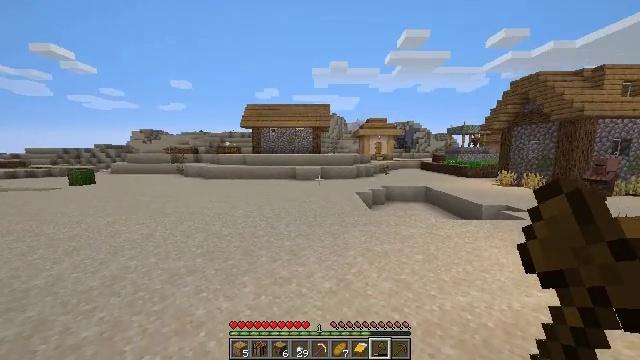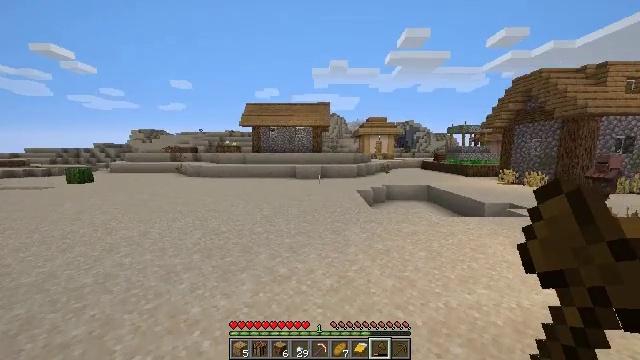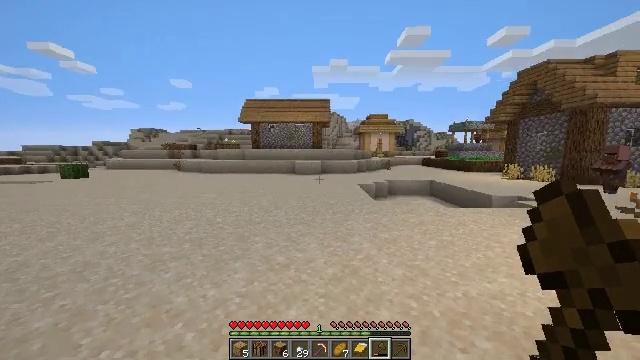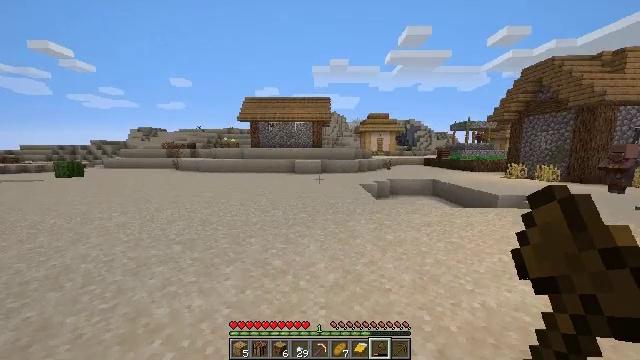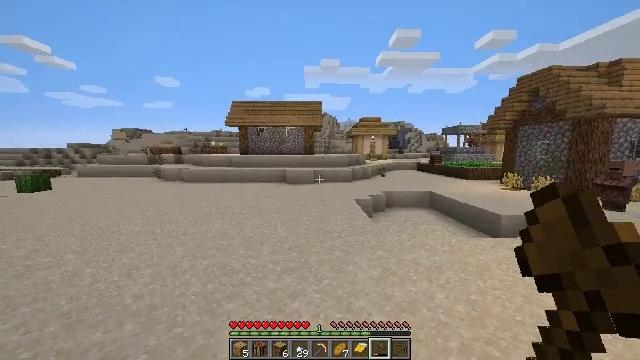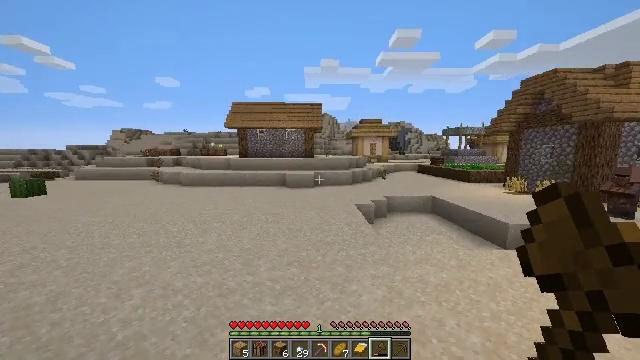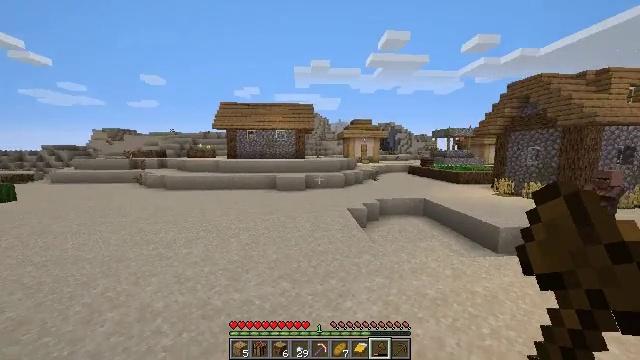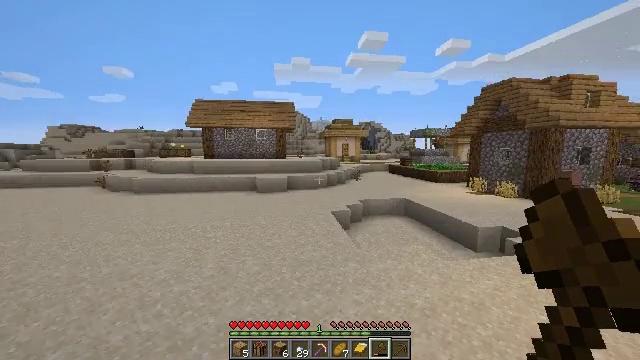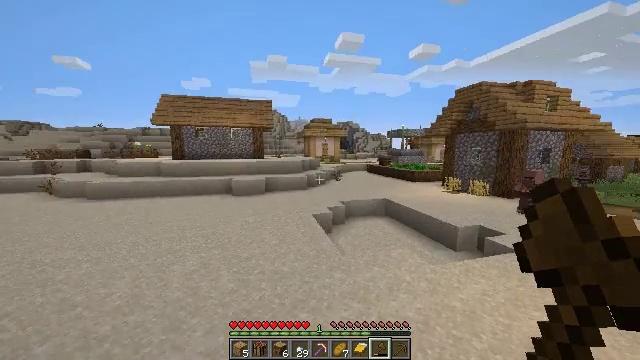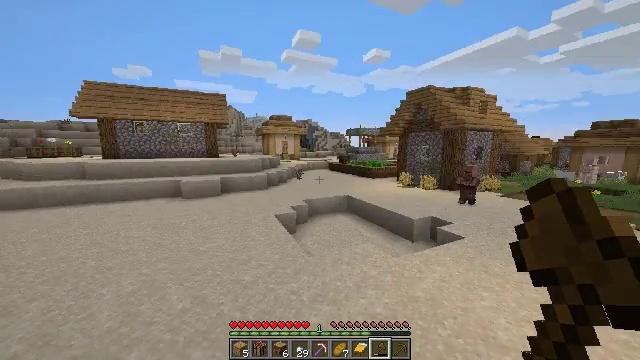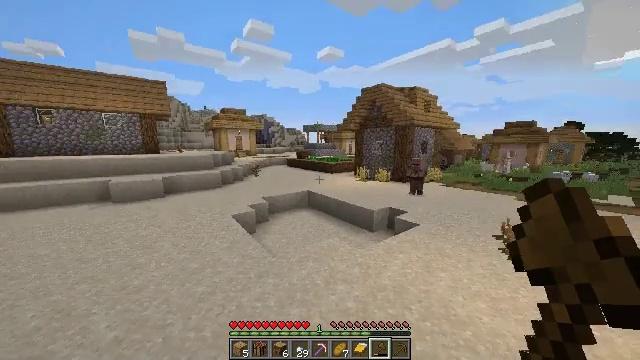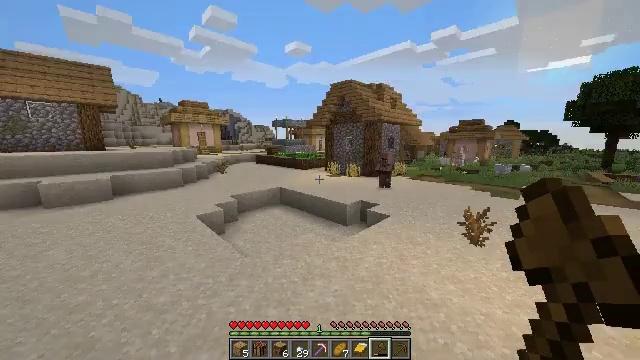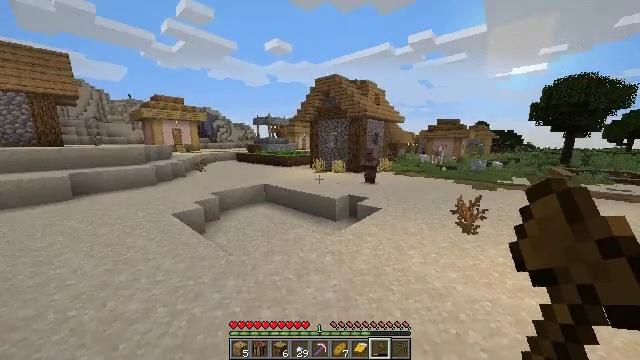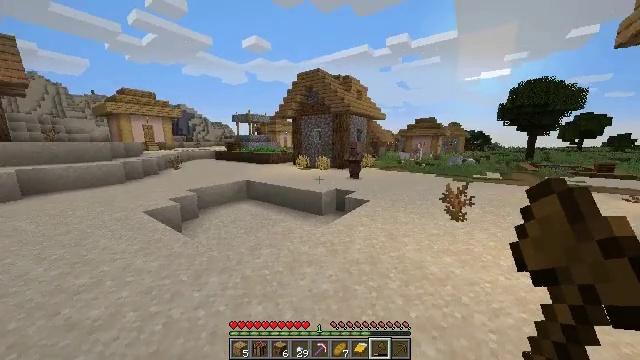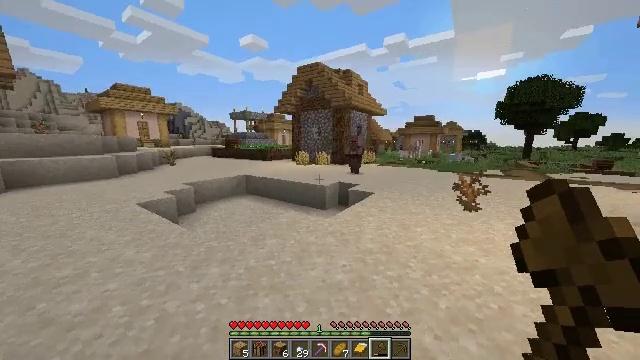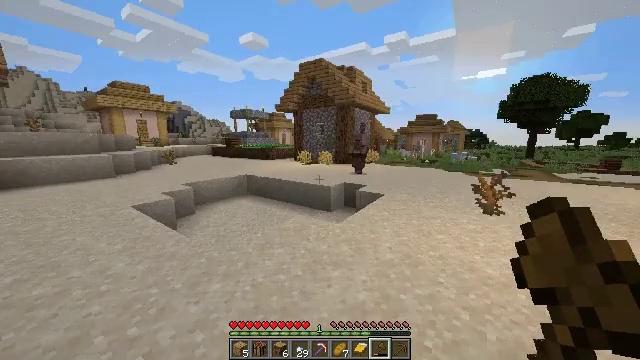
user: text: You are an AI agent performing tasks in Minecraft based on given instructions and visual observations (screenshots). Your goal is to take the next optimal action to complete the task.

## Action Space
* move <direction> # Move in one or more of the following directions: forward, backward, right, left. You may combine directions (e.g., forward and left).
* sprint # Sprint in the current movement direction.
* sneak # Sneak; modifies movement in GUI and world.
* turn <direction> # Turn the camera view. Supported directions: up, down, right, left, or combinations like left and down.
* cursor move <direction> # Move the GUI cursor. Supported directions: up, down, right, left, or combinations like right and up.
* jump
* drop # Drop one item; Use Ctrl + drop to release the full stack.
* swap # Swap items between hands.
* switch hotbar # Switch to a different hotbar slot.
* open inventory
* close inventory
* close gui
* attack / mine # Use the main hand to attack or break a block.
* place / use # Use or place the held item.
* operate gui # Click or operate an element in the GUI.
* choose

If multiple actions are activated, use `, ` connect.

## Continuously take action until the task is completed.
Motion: motion action
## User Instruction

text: Collect potatoes from the garden.
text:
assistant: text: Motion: move forward
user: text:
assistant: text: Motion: move forward
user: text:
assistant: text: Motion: move forward, jump
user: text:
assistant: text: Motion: move forward, turn right, jump
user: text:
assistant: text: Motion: move forward, jump
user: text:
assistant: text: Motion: move forward, turn right, jump
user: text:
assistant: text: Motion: move forward, turn right
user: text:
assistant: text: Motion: move forward, turn right
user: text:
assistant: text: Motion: move forward, turn right
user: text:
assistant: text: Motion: move forward, turn right
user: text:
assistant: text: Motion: move forward, turn right
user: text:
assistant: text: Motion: move forward, turn right
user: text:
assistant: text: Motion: move forward, turn right
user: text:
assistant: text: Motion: move forward
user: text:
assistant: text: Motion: move forward
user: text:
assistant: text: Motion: move forward
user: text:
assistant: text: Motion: move forward
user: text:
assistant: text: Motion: move forward
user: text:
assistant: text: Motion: move forward
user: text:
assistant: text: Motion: move forward
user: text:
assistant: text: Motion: move forward
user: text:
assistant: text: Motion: move forward
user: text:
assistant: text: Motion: move forward, jump
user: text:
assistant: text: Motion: move forward, jump
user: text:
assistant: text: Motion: move forward, jump
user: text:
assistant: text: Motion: move forward, jump
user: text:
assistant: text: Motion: move forward
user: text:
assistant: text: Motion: move forward
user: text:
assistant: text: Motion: move forward
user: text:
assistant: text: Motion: move forward, turn left and up